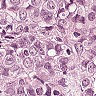
Metastatic tissue present: yes